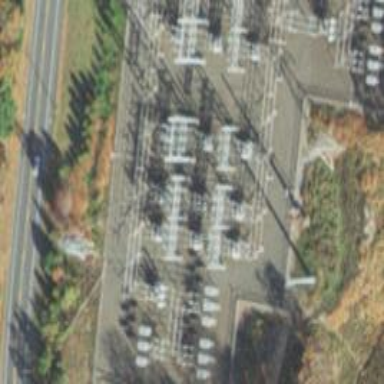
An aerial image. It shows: Switch used for power control.